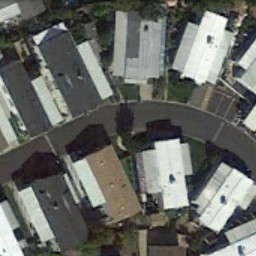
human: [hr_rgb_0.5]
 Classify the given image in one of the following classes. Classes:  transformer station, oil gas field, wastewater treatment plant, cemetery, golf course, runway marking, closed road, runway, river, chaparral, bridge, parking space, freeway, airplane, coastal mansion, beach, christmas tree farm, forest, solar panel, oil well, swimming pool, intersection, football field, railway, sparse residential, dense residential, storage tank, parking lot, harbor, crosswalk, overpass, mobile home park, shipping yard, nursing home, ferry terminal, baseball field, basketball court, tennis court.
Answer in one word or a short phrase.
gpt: mobile home park